Aerial crown-view tile of a tropical tree (Barro Colorado Island, Panama), acquired 20240716:
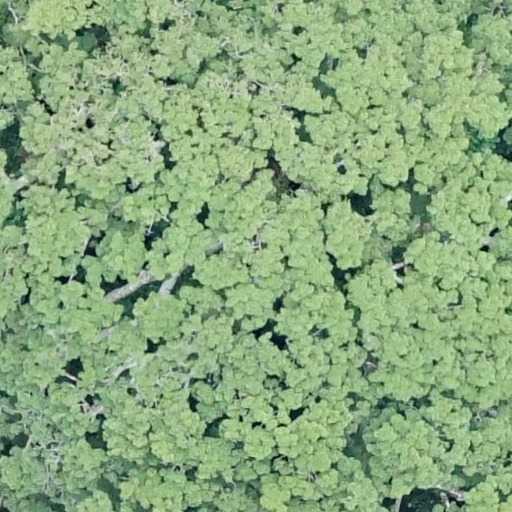
Species: Ceiba pentandra
GBIF accepted scientific name: Ceiba pentandra
Crown area: 1087.464 m²